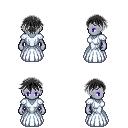
a pixel art fantasy rpg character, female body template, dark elf, purple skin, underdress, red pants, gray short bangs hairstyle, brown shoes, four views (front, back, left, right), 2x2 character sprite sheet, small pixel art, hard edges, no anti-aliasing